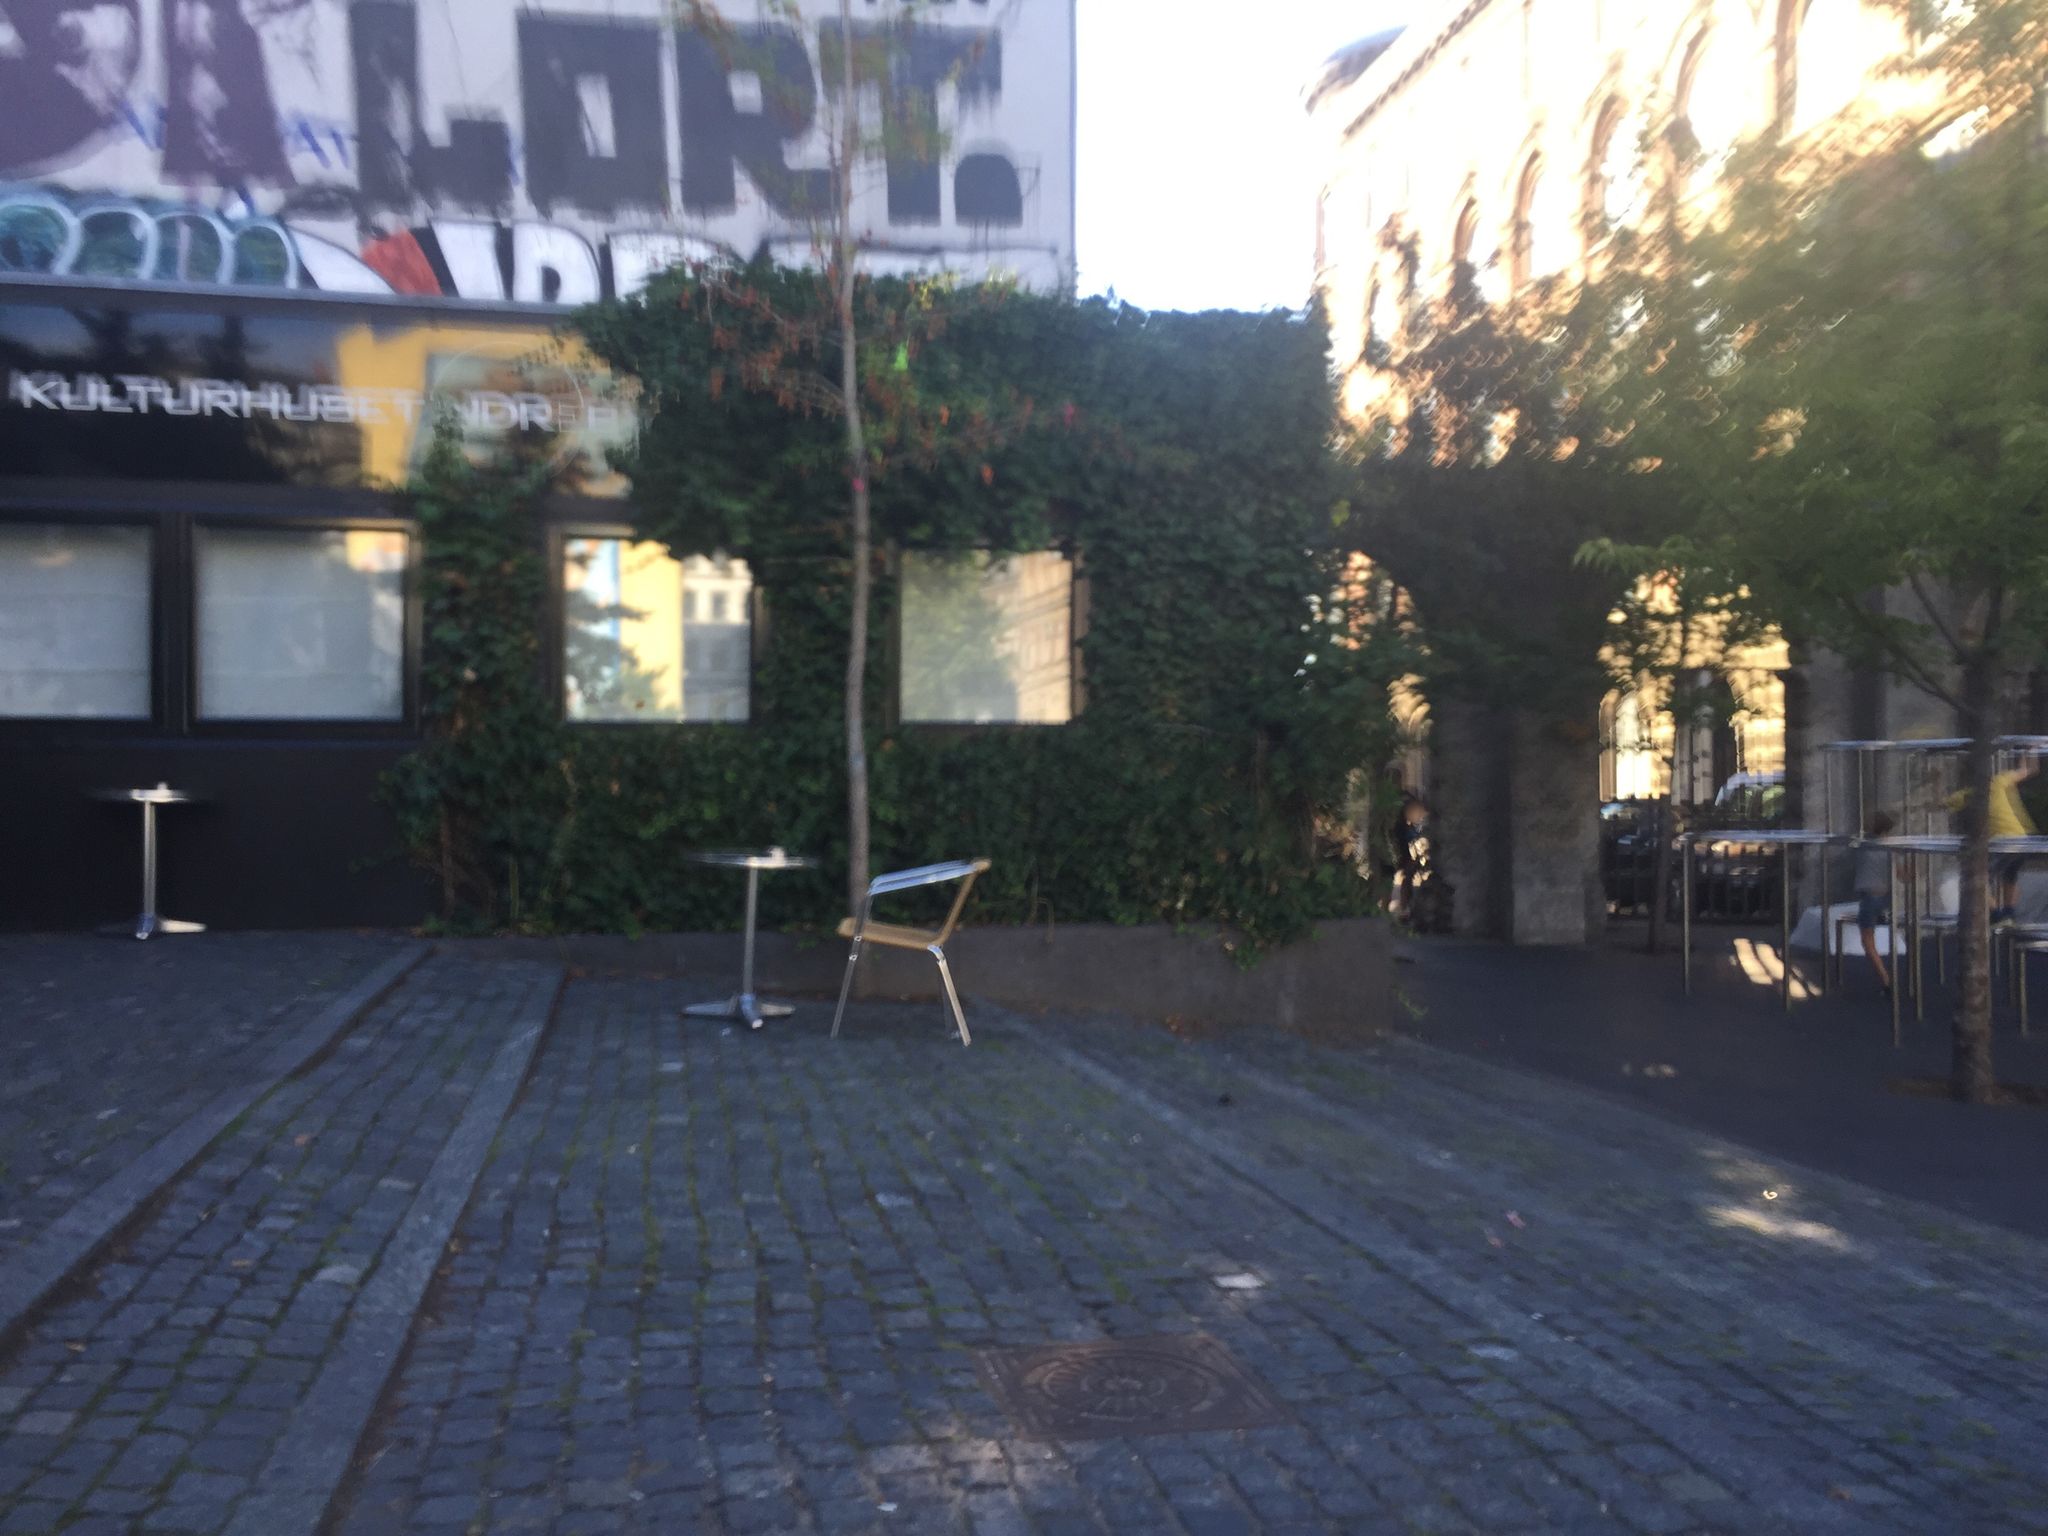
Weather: clear
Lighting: dusk/dawn
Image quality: slightly poor
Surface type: walking surface
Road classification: service, footway, residential
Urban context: urban centre
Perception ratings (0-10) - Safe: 5.38, Lively: 4.14, Beautiful: 4.26, Boring: 2.54, Depressing: 1.25, Wealthy: 9.34